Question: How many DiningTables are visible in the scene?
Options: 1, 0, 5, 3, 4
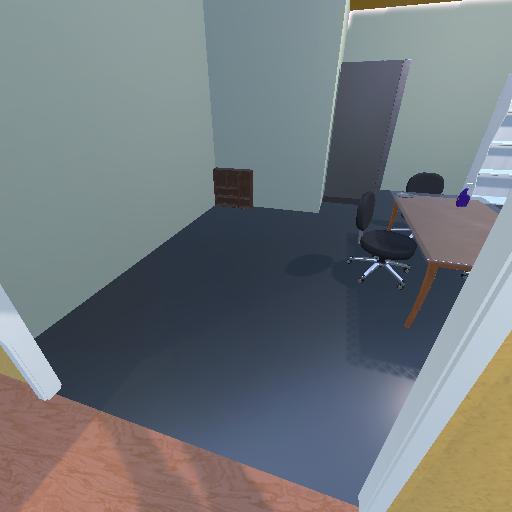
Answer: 1